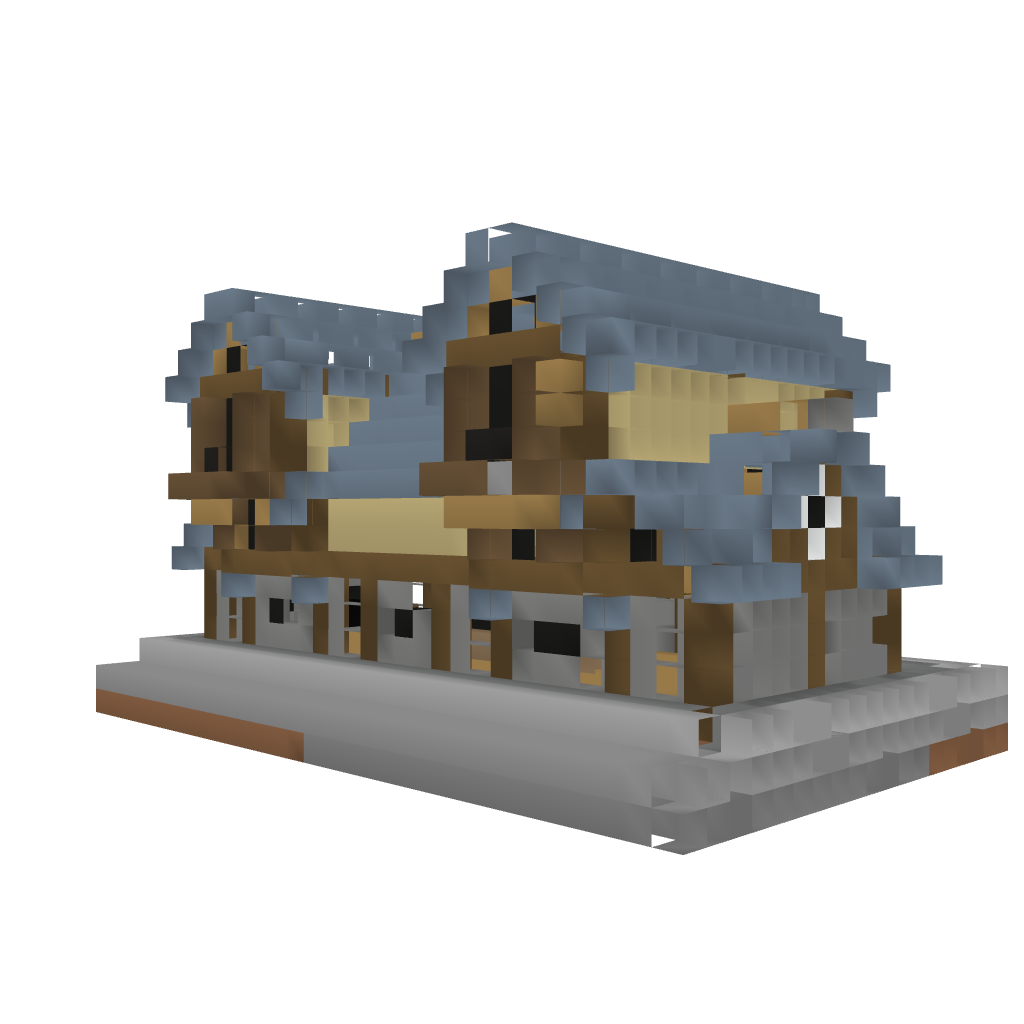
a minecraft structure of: Medieval Tavern Inn